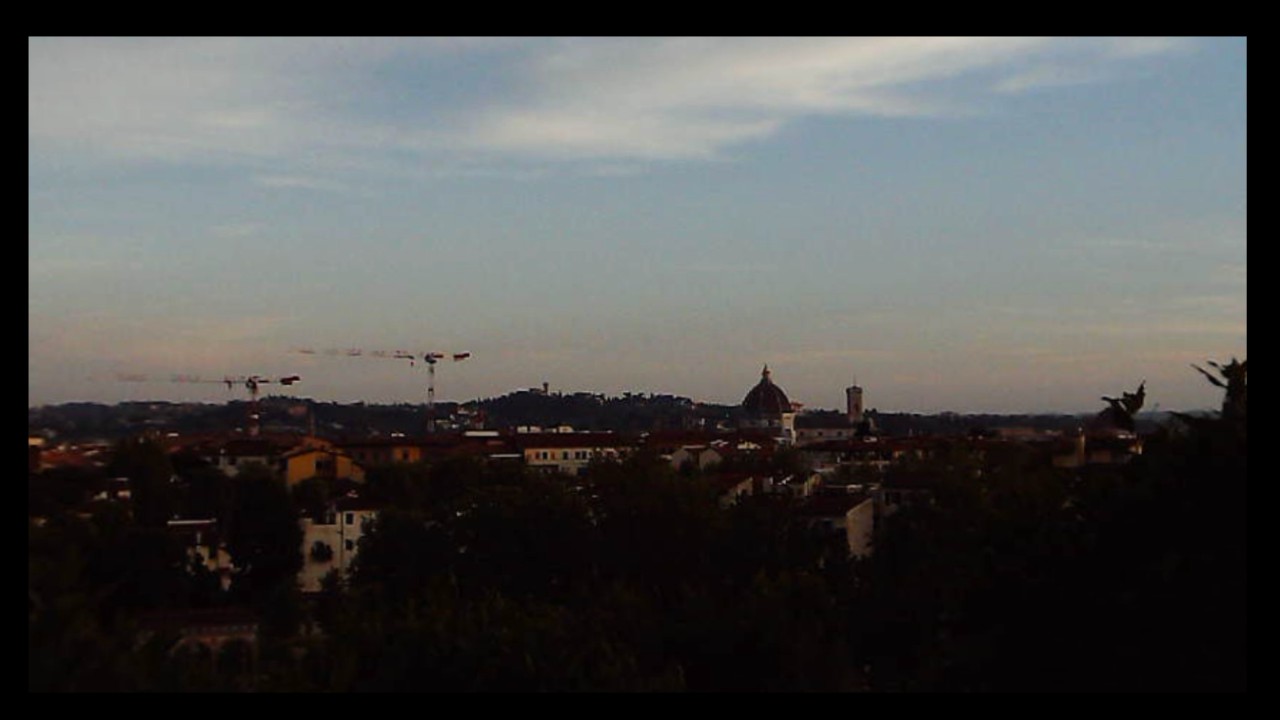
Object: Betafpv air75